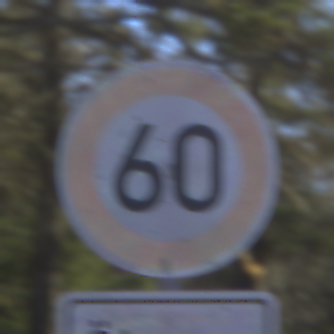
Verkehrszeichen: Geschwindigkeit60
Zusatzzeichen unten: HinweiseAufGefahrenDurchVerbaleAngabe1
Umgebung: Outdoor, Nature
Tageszeit: MorningAfternoon
Wetter: Clear
Licht: Natural
Jahreszeit: Winter
Kontrast: HighContrast